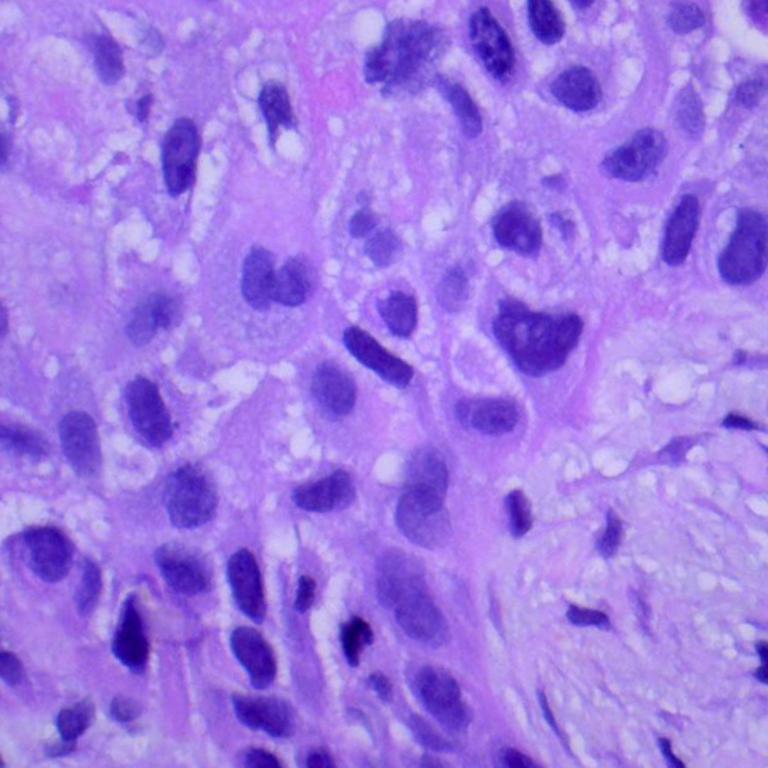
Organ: lung
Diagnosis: squamous carcinomas